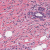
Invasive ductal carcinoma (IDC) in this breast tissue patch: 1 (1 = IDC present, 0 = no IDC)